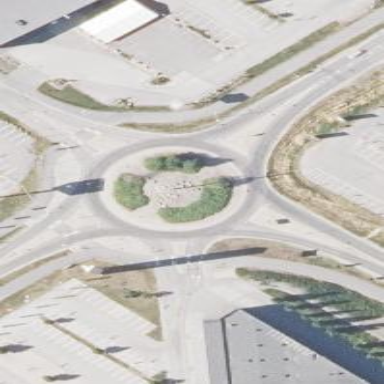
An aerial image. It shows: Secondary road with asphalt surface leading to roundabout junction.